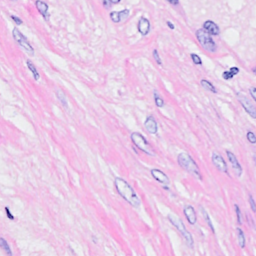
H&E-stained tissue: Breast